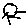
Label: sun